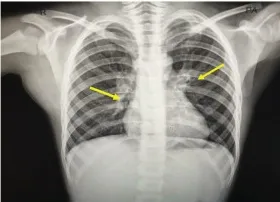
(A) This pedigree shows four generations of relations to the proband who is indicated with the black arrowhead IV-4. Red color in III-1, III-5, III-11, IV-2, and IV-4 indicates individuals affected by symptoms. Only the father (III-5), the mother (III-6), and the patient (IV-4) received genetic testing (indicated by. In the pedigree); other affected individuals had clinical presentations highly suggestive of Mendelian susceptibility to mycobacterial disease (MSMD) and a history of multiple recurrent tuberculosis infections in childhood. III-7, III-8, III-9, III-10, and their offspring (not shown) have no MSMD symptoms or complaints. This pedigree was constructed using https://www. Progenygenetics.
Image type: radiology (x_ray)